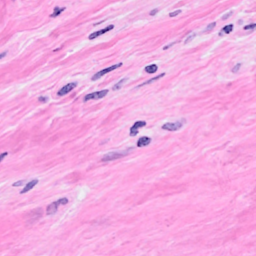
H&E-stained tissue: Breast